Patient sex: M
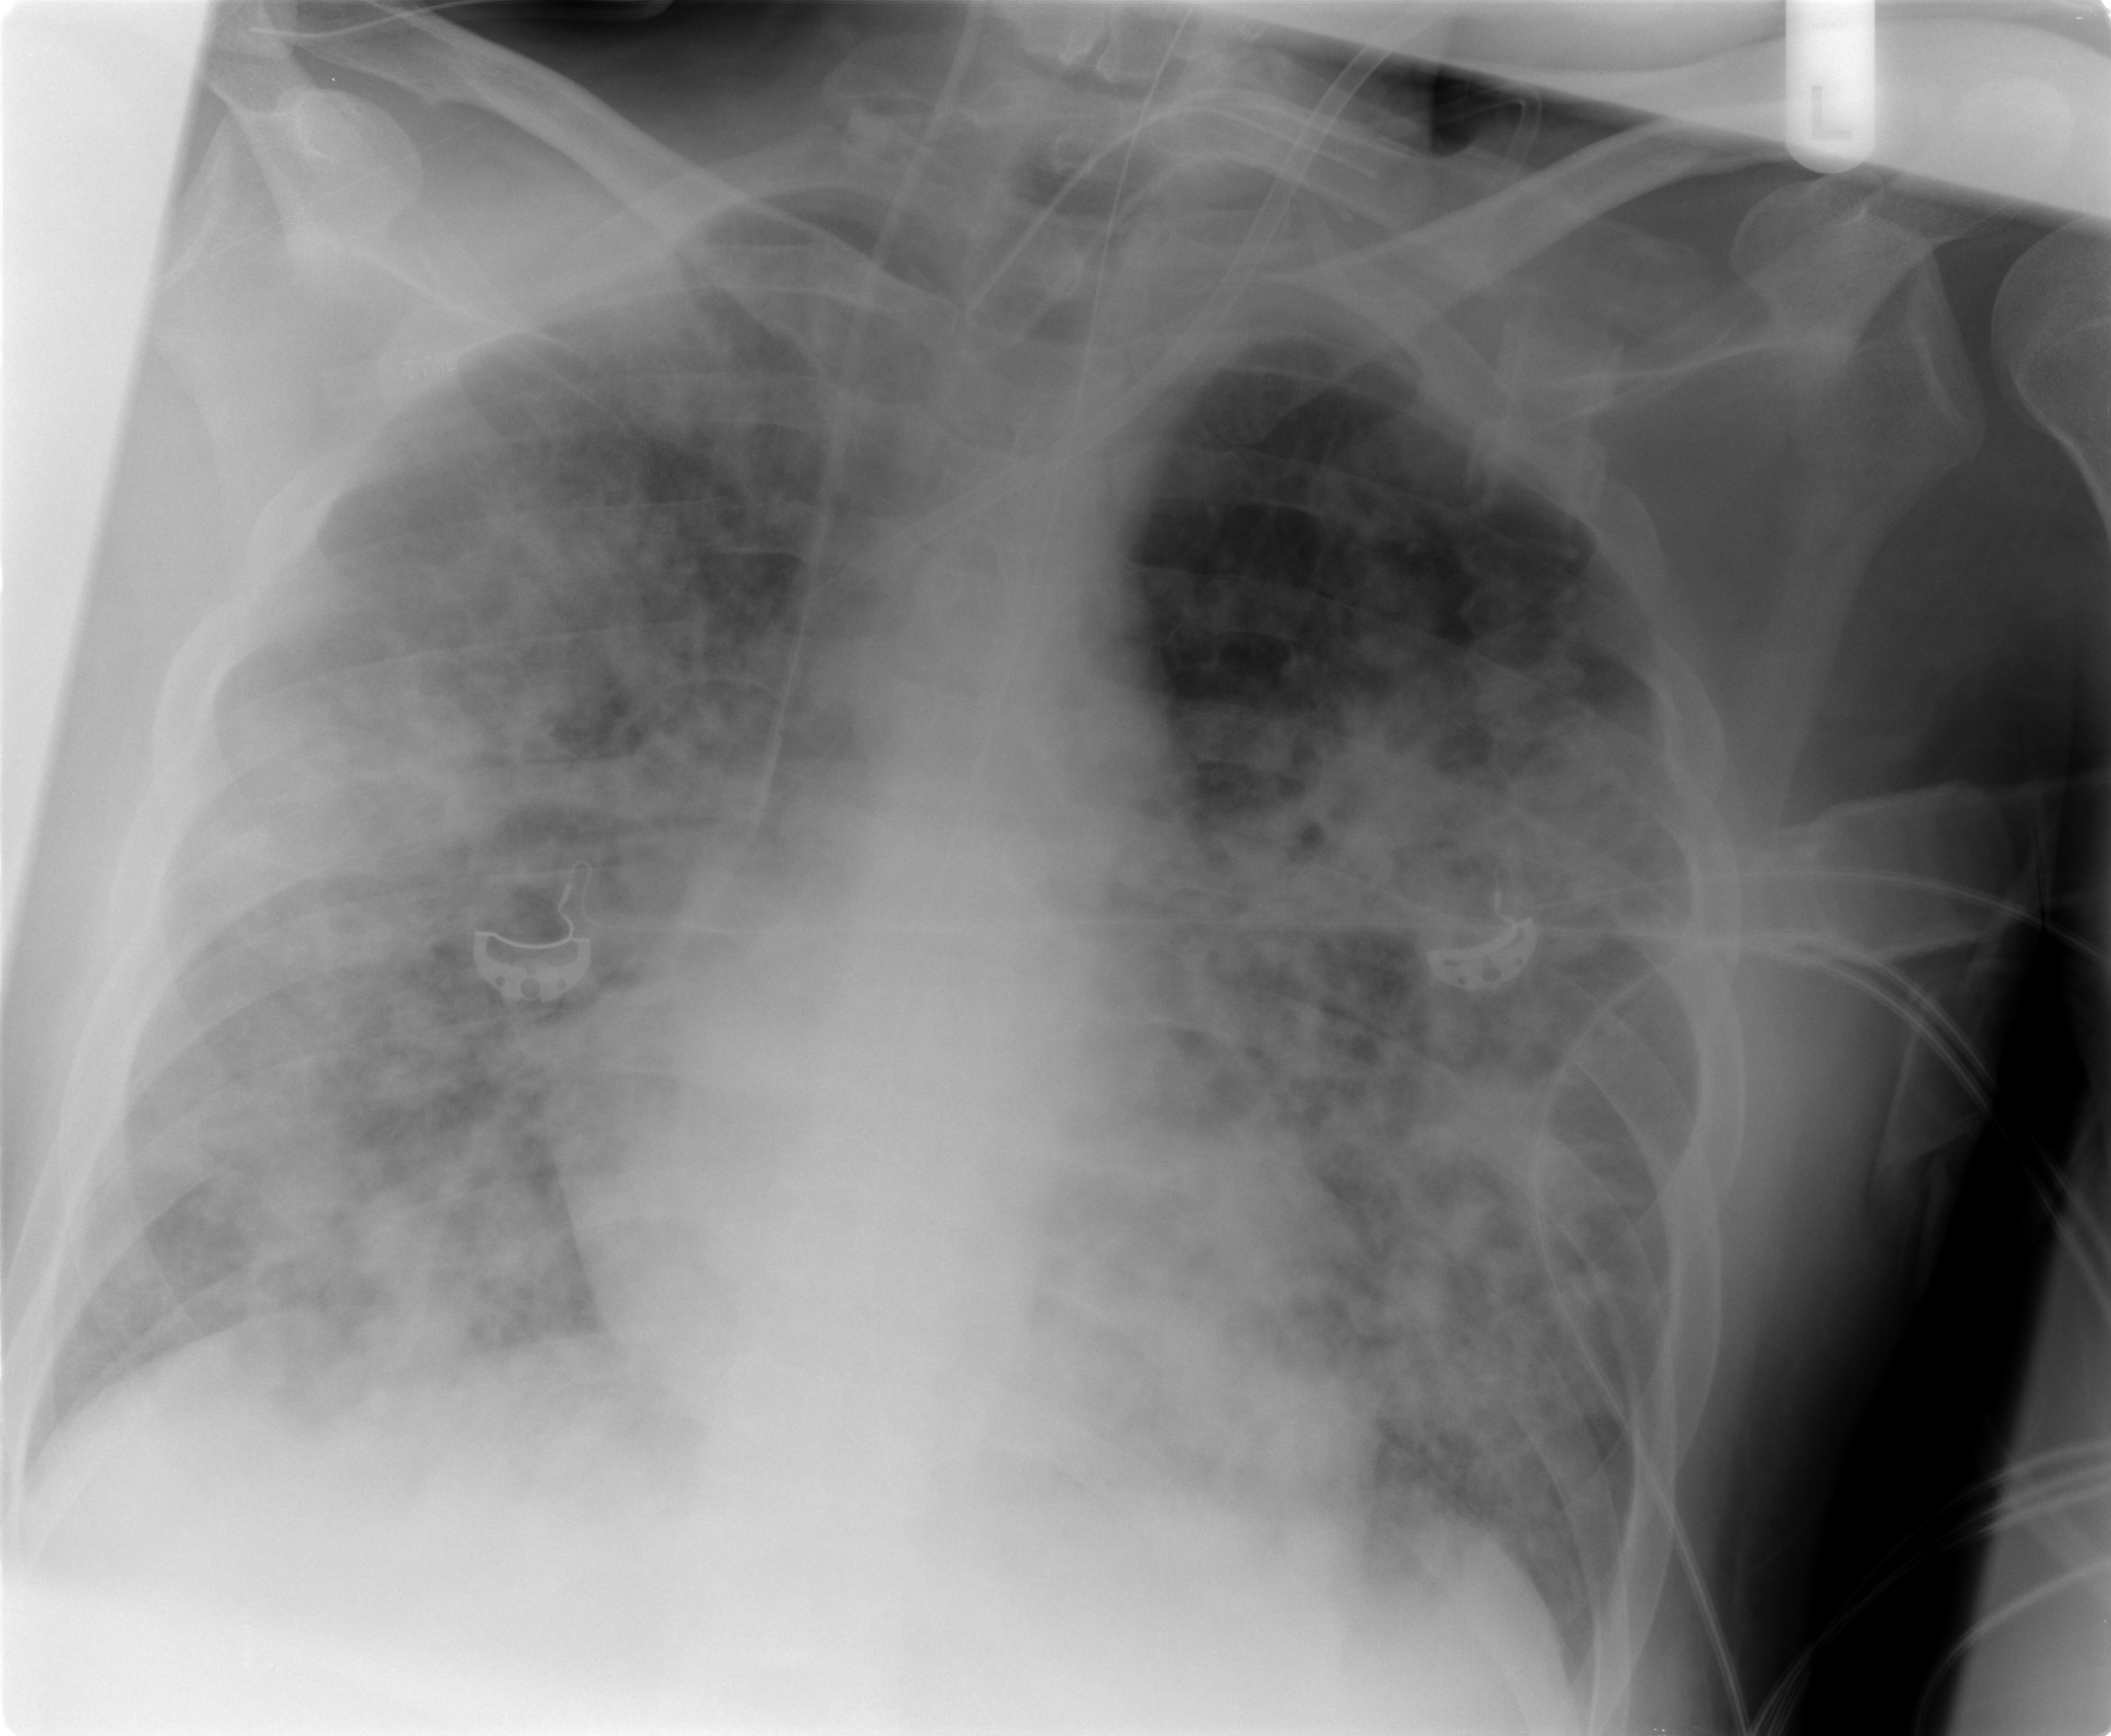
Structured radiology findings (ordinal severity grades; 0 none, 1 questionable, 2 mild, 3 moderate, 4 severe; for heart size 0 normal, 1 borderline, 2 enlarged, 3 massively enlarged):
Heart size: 0
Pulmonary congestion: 1
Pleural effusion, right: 0
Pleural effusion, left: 0
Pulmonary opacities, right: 4
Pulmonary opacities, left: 4
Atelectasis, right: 3
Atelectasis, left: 3